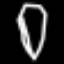
Label: diamond